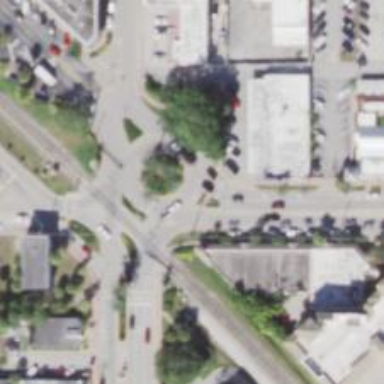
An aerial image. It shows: Tertiary road with asphalt surface leading to roundabout junction.